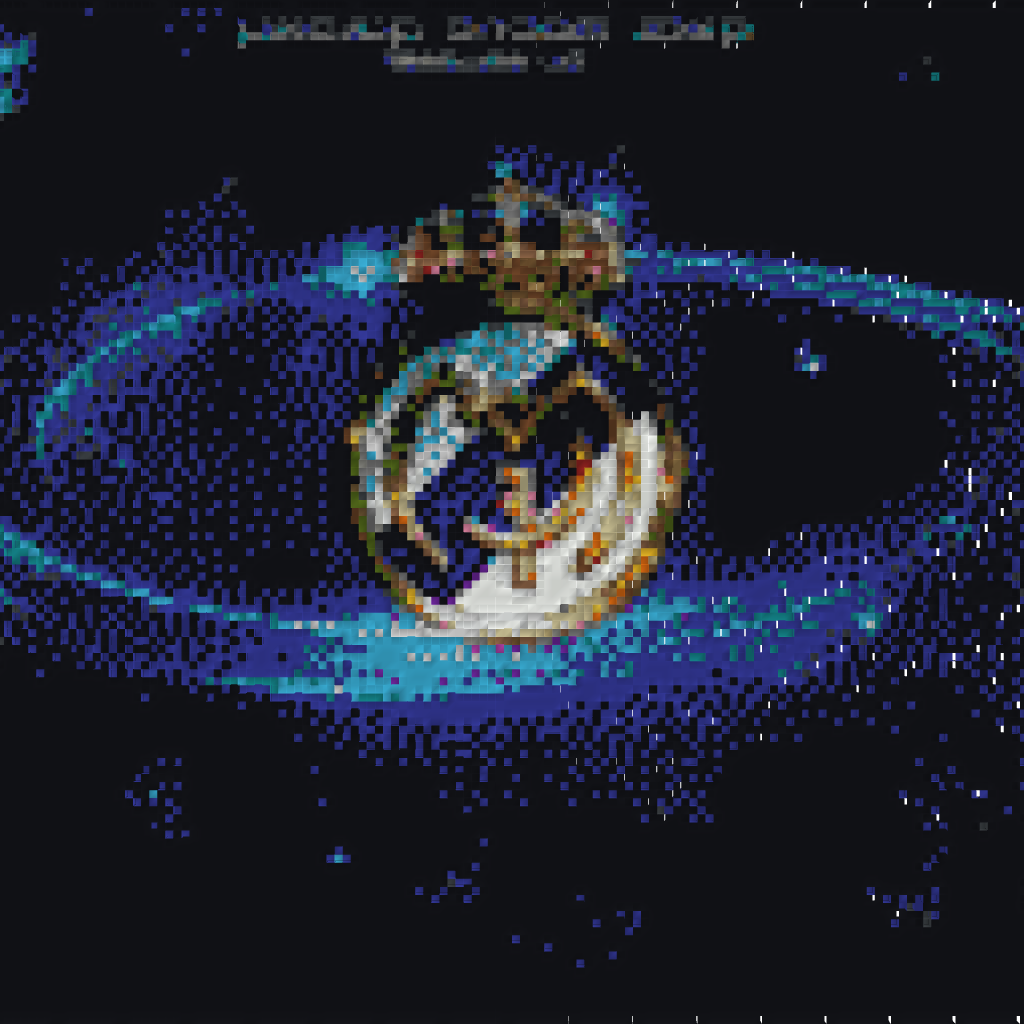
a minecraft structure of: Real Madrid F.C